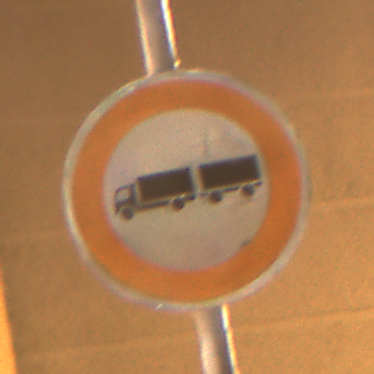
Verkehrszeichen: VerbotLastkraftwagenMitAnhaenger
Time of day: Night
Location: Outdoor (Urban)
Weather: Clear
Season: NotSpecified
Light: Artificial